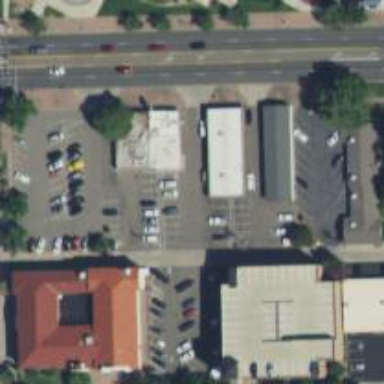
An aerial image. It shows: Parking space is available.